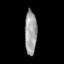
Tissue: prostate
Cell type: T cells
Senescence score: 0.322
Nuclear area (px): 523
Mean DAPI intensity: 158.335